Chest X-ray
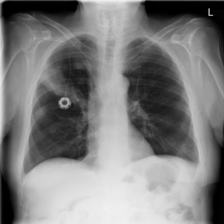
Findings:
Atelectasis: negative
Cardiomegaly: negative
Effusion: negative
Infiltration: negative
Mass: negative
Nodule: negative
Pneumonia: negative
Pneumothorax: negative
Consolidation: positive
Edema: negative
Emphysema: negative
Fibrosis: negative
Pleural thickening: negative
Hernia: negative